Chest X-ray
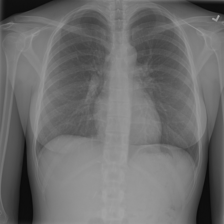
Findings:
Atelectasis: negative
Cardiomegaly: negative
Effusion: negative
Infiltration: negative
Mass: negative
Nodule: negative
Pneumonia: negative
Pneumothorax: negative
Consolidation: negative
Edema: negative
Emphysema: negative
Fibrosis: negative
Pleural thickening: negative
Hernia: negative